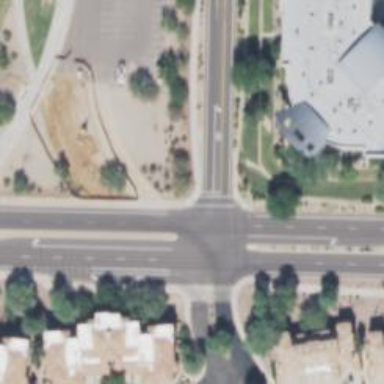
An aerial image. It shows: Solid stop line on the road marking.